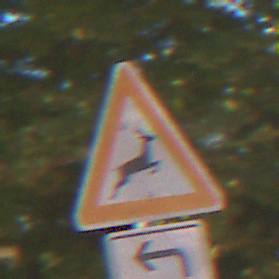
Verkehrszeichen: WildwechselLinks
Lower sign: RichtungsangabeDurchPfeile2
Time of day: MorningAfternoon
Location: Outdoor (Nature)
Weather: Clear
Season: Summer
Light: Natural